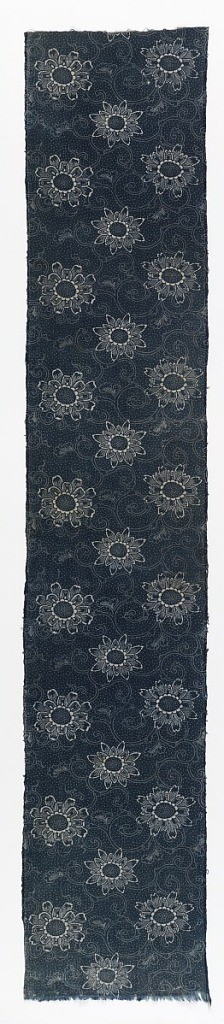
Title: Textile
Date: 19th century
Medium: cotton Technique: stenciled resist (katazome) on plain weave
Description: Length of stencil resist (katazome) showing ivory pattern on blue ground with dots. Flowers with similar centers and varying shaped radiating petals and curling stems.